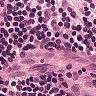
Metastatic tissue present: yes